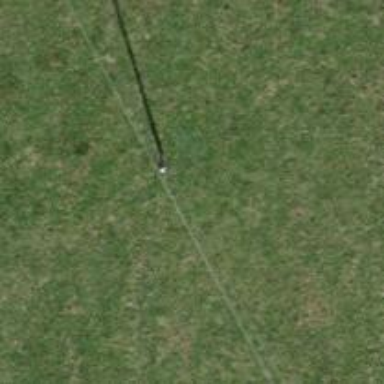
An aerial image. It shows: Minor power line.